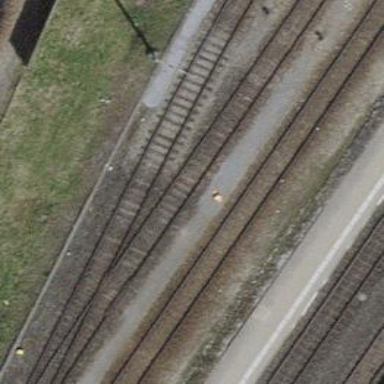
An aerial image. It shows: Siding railway track with electrified contact line.